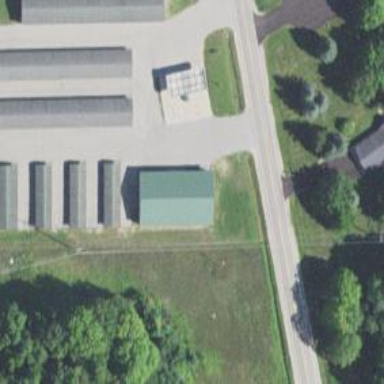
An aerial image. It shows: Storage rental shop.